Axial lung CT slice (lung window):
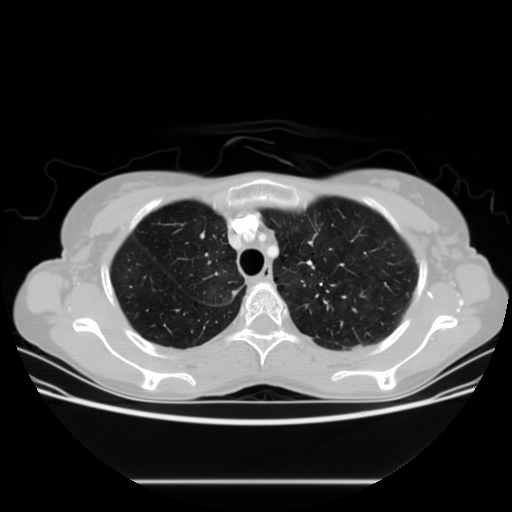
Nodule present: no